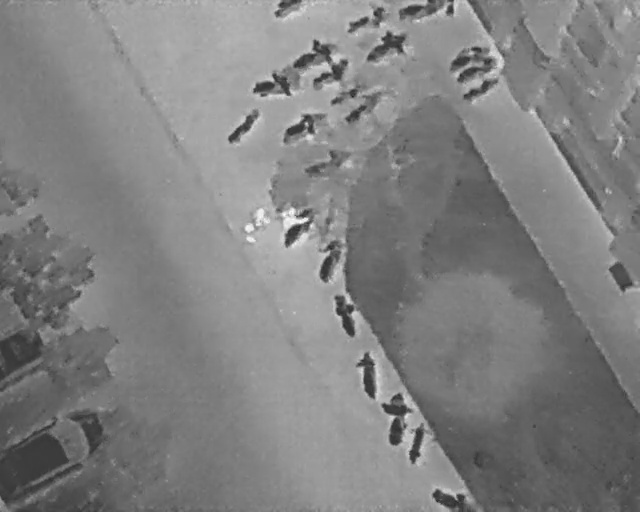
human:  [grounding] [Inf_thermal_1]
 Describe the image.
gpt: In the satellite image, there is  <ref>1 medium bicycle </ref> <box>[[42, 43, 50, 45, 34]]</box> located at center,  <ref>3 large bicycle </ref> <box>[[47, 48, 55, 53, 19], [49, 58, 57, 63, 162], [46, 29, 54, 33, 74]]</box> located at center,  <ref>3 large bicycle </ref> <box>[[53, 70, 61, 75, 174], [57, 78, 66, 84, 9], [61, 83, 68, 88, 9]]</box> located at bottom,  <ref>1 large bicycle </ref> <box>[[68, 92, 72, 101, 2]]</box> located at bottom right,  <ref>9 large bicycle </ref> <box>[[34, 22, 41, 26, 45], [43, 22, 51, 27, 65], [53, 18, 60, 23, 54], [38, 13, 45, 19, 87], [48, 11, 54, 16, 60], [45, 7, 52, 13, 60], [55, 0, 58, 8, 153], [57, 4, 62, 13, 153], [65, -3, 68, 8, 2]]</box> located at top,  <ref>2 medium bicycle </ref> <box>[[51, 16, 57, 20, 60], [43, -1, 46, 5, 2]]</box> located at top,  <ref>3 large bicycle </ref> <box>[[71, 6, 74, 14, 155], [72, 8, 76, 18, 155], [73, 12, 77, 21, 155]]</box> located at top right,  <ref>2 large car </ref> <box>[[0, 63, 10, 77, 2], [0, 79, 16, 100, 2]]</box> located at bottom left,  <ref>2 large person </ref> <box>[[42, 42, 48, 45, 4], [39, 40, 42, 44, 2]]</box> located at center.